Question: I'm having quite a lot of problems with supporting different screen size at the moment, but this is frustrating.
I am writing a game and am in the last phase. I have designed a custom keyboard and adjusted it to fit different screens, but I'm currently having problems with higher resolution, taller screens(e.g 540x960, 720x1280). Resources have been provided for every dp.
This is what happens on these screens:

On 540x960
This is my layout:
'''
<?xml version="1.0" encoding="utf-8"?>
<RelativeLayout xmlns:android="http://schemas.android.com/apk/res/android"
xmlns:fontspace="http://schemas.android.com/apk/res-auto"
android:layout_width="fill_parent"
android:layout_height="fill_parent"
>
<LinearLayout
android:layout_width="wrap_content"
android:layout_height="wrap_content"
android:layout_alignParentBottom="true" >
<RelativeLayout
android:layout_width="match_parent"
android:layout_height="match_parent" >
<com.example.classes.FontImageButton
android:id="@+id/qButton"
style="@style/button"
android:layout_width="wrap_content"
android:layout_height="wrap_content"
android:textSize="18sp"
android:minHeight="0dp"
android:minWidth="0dp"
android:text="q" />
<com.example.classes.FontImageButton
style="@style/button"
android:id="@+id/wButton"
android:layout_width="wrap_content"
android:layout_height="wrap_content"
android:layout_toRightOf="@+id/qButton"
android:textSize="18sp"
android:minHeight="0dp"
android:minWidth="0dp"
android:text="w"/>
<com.example.classes.FontImageButton
style="@style/button"
android:id="@+id/eButton"
android:layout_width="wrap_content"
android:layout_height="wrap_content"
android:layout_toRightOf="@+id/wButton"
android:textSize="18sp"
android:minHeight="0dp"
android:minWidth="0dp"
android:text="e"/>
<com.example.classes.FontImageButton
style="@style/button"
android:id="@+id/rButton"
android:layout_width="wrap_content"
android:layout_height="wrap_content"
android:layout_toRightOf="@+id/eButton"
android:textSize="18sp"
android:minHeight="0dp"
android:minWidth="0dp"
android:text="r"/>
<com.example.classes.FontImageButton
style="@style/button"
android:id="@+id/tButton"
android:layout_width="wrap_content"
android:layout_height="wrap_content"
android:layout_toRightOf="@+id/rButton"
android:textSize="18sp"
android:minHeight="0dp"
android:minWidth="0dp"
android:text="t"/>
<com.example.classes.FontImageButton
style="@style/button"
android:id="@+id/zButton"
android:layout_width="wrap_content"
android:layout_height="wrap_content"
android:layout_toRightOf="@+id/tButton"
android:textSize="18sp"
android:minHeight="0dp"
android:minWidth="0dp"
android:text="z"/>
<com.example.classes.FontImageButton
style="@style/button"
android:id="@+id/uButton"
android:layout_width="wrap_content"
android:layout_height="wrap_content"
android:layout_toRightOf="@+id/zButton"
android:textSize="18sp"
android:minHeight="0dp"
android:minWidth="0dp"
android:text="u"/>
<com.example.classes.FontImageButton
style="@style/button"
android:id="@+id/iButton"
android:layout_width="wrap_content"
android:layout_height="wrap_content"
android:layout_toRightOf="@+id/uButton"
android:textSize="18sp"
android:minHeight="0dp"
android:minWidth="0dp"
android:text="i"/>
<com.example.classes.FontImageButton
style="@style/button"
android:id="@+id/oButton"
android:layout_width="wrap_content"
android:layout_height="wrap_content"
android:layout_toRightOf="@+id/iButton"
android:textSize="18sp"
android:minHeight="0dp"
android:minWidth="0dp"
android:text="o"/>
<com.example.classes.FontImageButton
style="@style/button"
android:id="@+id/pButton"
android:layout_width="wrap_content"
android:layout_height="wrap_content"
android:layout_toRightOf="@+id/oButton"
android:textSize="18sp"
android:minHeight="0dp"
android:minWidth="0dp"
android:text="p"/>
<com.example.classes.FontImageButton
android:id="@+id/aButton"
style="@style/button"
android:layout_width="wrap_content"
android:layout_height="wrap_content"
android:layout_below="@+id/qButton"
android:textSize="18sp"
android:minHeight="0dp"
android:minWidth="0dp"
android:text="a" />
<com.example.classes.FontImageButton
android:id="@+id/sButton"
style="@style/button"
android:layout_width="wrap_content"
android:layout_height="wrap_content"
android:layout_below="@+id/wButton"
android:layout_toRightOf="@+id/aButton"
android:textSize="18sp"
android:minHeight="0dp"
android:minWidth="0dp"
android:text="s" />
<com.example.classes.FontImageButton
android:id="@+id/dButton"
style="@style/button"
android:layout_width="wrap_content"
android:layout_height="wrap_content"
android:layout_below="@+id/eButton"
android:layout_toRightOf="@+id/sButton"
android:textSize="18sp"
android:minHeight="0dp"
android:minWidth="0dp"
android:text="d" />
<com.example.classes.FontImageButton
android:id="@+id/fButton"
style="@style/button"
android:layout_width="wrap_content"
android:layout_height="wrap_content"
android:layout_below="@+id/rButton"
android:layout_toRightOf="@+id/dButton"
android:textSize="18sp"
android:minHeight="0dp"
android:minWidth="0dp"
android:text="f" />
<com.example.classes.FontImageButton
android:id="@+id/gButton"
style="@style/button"
android:layout_width="wrap_content"
android:layout_height="wrap_content"
android:layout_below="@+id/tButton"
android:layout_toRightOf="@+id/fButton"
android:textSize="18sp"
android:minHeight="0dp"
android:minWidth="0dp"
android:text="g" />
<com.example.classes.FontImageButton
android:id="@+id/hButton"
style="@style/button"
android:layout_width="wrap_content"
android:layout_height="wrap_content"
android:layout_below="@+id/zButton"
android:layout_toRightOf="@+id/gButton"
android:textSize="18sp"
android:minHeight="0dp"
android:minWidth="0dp"
android:text="h" />
<com.example.classes.FontImageButton
android:id="@+id/jButton"
style="@style/button"
android:layout_width="wrap_content"
android:layout_height="wrap_content"
android:layout_below="@+id/uButton"
android:layout_toRightOf="@+id/hButton"
android:textSize="18sp"
android:minHeight="0dp"
android:minWidth="0dp"
android:text="j" />
<com.example.classes.FontImageButton
android:id="@+id/kButton"
style="@style/button"
android:layout_width="wrap_content"
android:layout_height="wrap_content"
android:layout_below="@+id/iButton"
android:layout_toRightOf="@+id/jButton"
android:textSize="18sp"
android:minHeight="0dp"
android:minWidth="0dp"
android:text="k" />
<com.example.classes.FontImageButton
android:id="@+id/lButton"
style="@style/button"
android:layout_width="wrap_content"
android:layout_height="wrap_content"
android:layout_below="@+id/iButton"
android:layout_toRightOf="@+id/kButton"
android:textSize="18sp"
android:minHeight="0dp"
android:minWidth="0dp"
android:text="l" />
<com.example.classes.FontImageButton
android:id="@+id/yButton"
style="@style/button"
android:layout_width="wrap_content"
android:layout_height="wrap_content"
android:layout_below="@+id/sButton"
android:textSize="18sp"
android:minHeight="0dp"
android:minWidth="0dp"
android:text="y" />
<com.example.classes.FontImageButton
android:id="@+id/xButton"
style="@style/button"
android:layout_width="wrap_content"
android:layout_height="wrap_content"
android:textSize="18sp"
android:layout_below="@+id/dButton"
android:layout_toRightOf="@+id/yButton"
android:minHeight="0dp"
android:minWidth="0dp"
android:text="x" />
<com.example.classes.FontImageButton
android:id="@+id/cButton"
style="@style/button"
android:layout_width="wrap_content"
android:layout_height="wrap_content"
android:textSize="18sp"
android:layout_below="@+id/fButton"
android:layout_toRightOf="@+id/xButton"
android:minHeight="0dp"
android:minWidth="0dp"
android:text="c" />
<com.example.classes.FontImageButton
android:id="@+id/vButton"
style="@style/button"
android:layout_width="wrap_content"
android:textSize="18sp"
android:layout_height="wrap_content"
android:layout_below="@+id/gButton"
android:layout_toRightOf="@+id/cButton"
android:minHeight="0dp"
android:minWidth="0dp"
android:text="v" />
<com.example.classes.FontImageButton
android:id="@+id/bButton"
style="@style/button"
android:layout_width="wrap_content"
android:textSize="18sp"
android:layout_height="wrap_content"
android:layout_below="@+id/hButton"
android:layout_toRightOf="@+id/vButton"
android:minHeight="0dp"
android:minWidth="0dp"
android:text="b" />
<com.example.classes.FontImageButton
android:id="@+id/nButton"
style="@style/button"
android:layout_width="wrap_content"
android:textSize="18sp"
android:layout_height="wrap_content"
android:layout_below="@+id/jButton"
android:layout_toRightOf="@+id/bButton"
android:minHeight="0dp"
android:minWidth="0dp"
android:text="n" />
<com.example.classes.FontImageButton
android:id="@+id/mButton"
style="@style/button"
android:layout_width="wrap_content"
android:textSize="18sp"
android:layout_height="wrap_content"
android:layout_below="@+id/kButton"
android:layout_toRightOf="@+id/nButton"
android:minHeight="0dp"
android:minWidth="0dp"
android:text="m" />
<com.example.classes.FontImageButton
android:id="@+id/backspaceButton"
style="@style/button"
android:layout_width="wrap_content"
android:layout_height="wrap_content"
android:layout_toRightOf="@+id/lButton"
android:layout_below="@+id/pButton"
android:minHeight="0dp"
android:minWidth="0dp"
android:text="" />
<com.example.classes.FontImageButton
android:id="@+id/enterButton"
style="@style/button"
android:layout_width="wrap_content"
android:layout_height="wrap_content"
android:layout_alignParentRight="true"
android:layout_below="@+id/kButton"
android:layout_marginRight="2dp"
android:text="" />
</RelativeLayout>
</LinearLayout>
</RelativeLayout>
'''
Do I need to provide a new design for the keyboard button?
EDIT:
<URL> I have added as DerGolem suggested, but no changes.
EDIT1:
<URL> - FontImageButton class
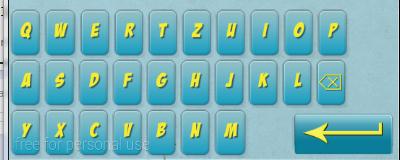
Answer: In the end, I have decided to not use xml for this purpose, and I programmatically checked the resolution and resized the layout_width of the FontImageButton accordingly, solving my problem.